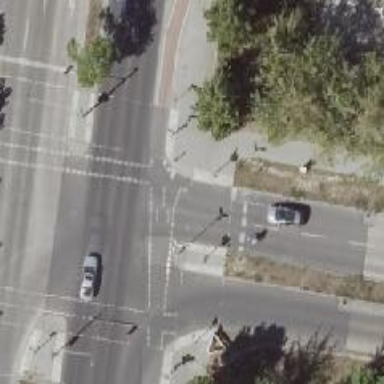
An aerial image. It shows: Cycleway with asphalt surface. There is crossing with traffic signals for cyclists.